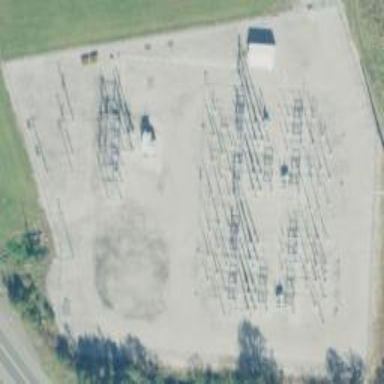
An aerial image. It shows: Distribution level power substation surrounded by fence.